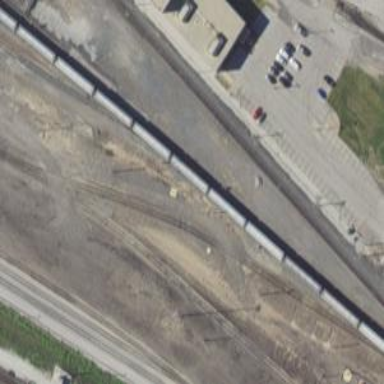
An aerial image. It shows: Railway yard.